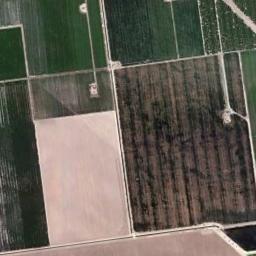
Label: rectangular_farmland